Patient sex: M
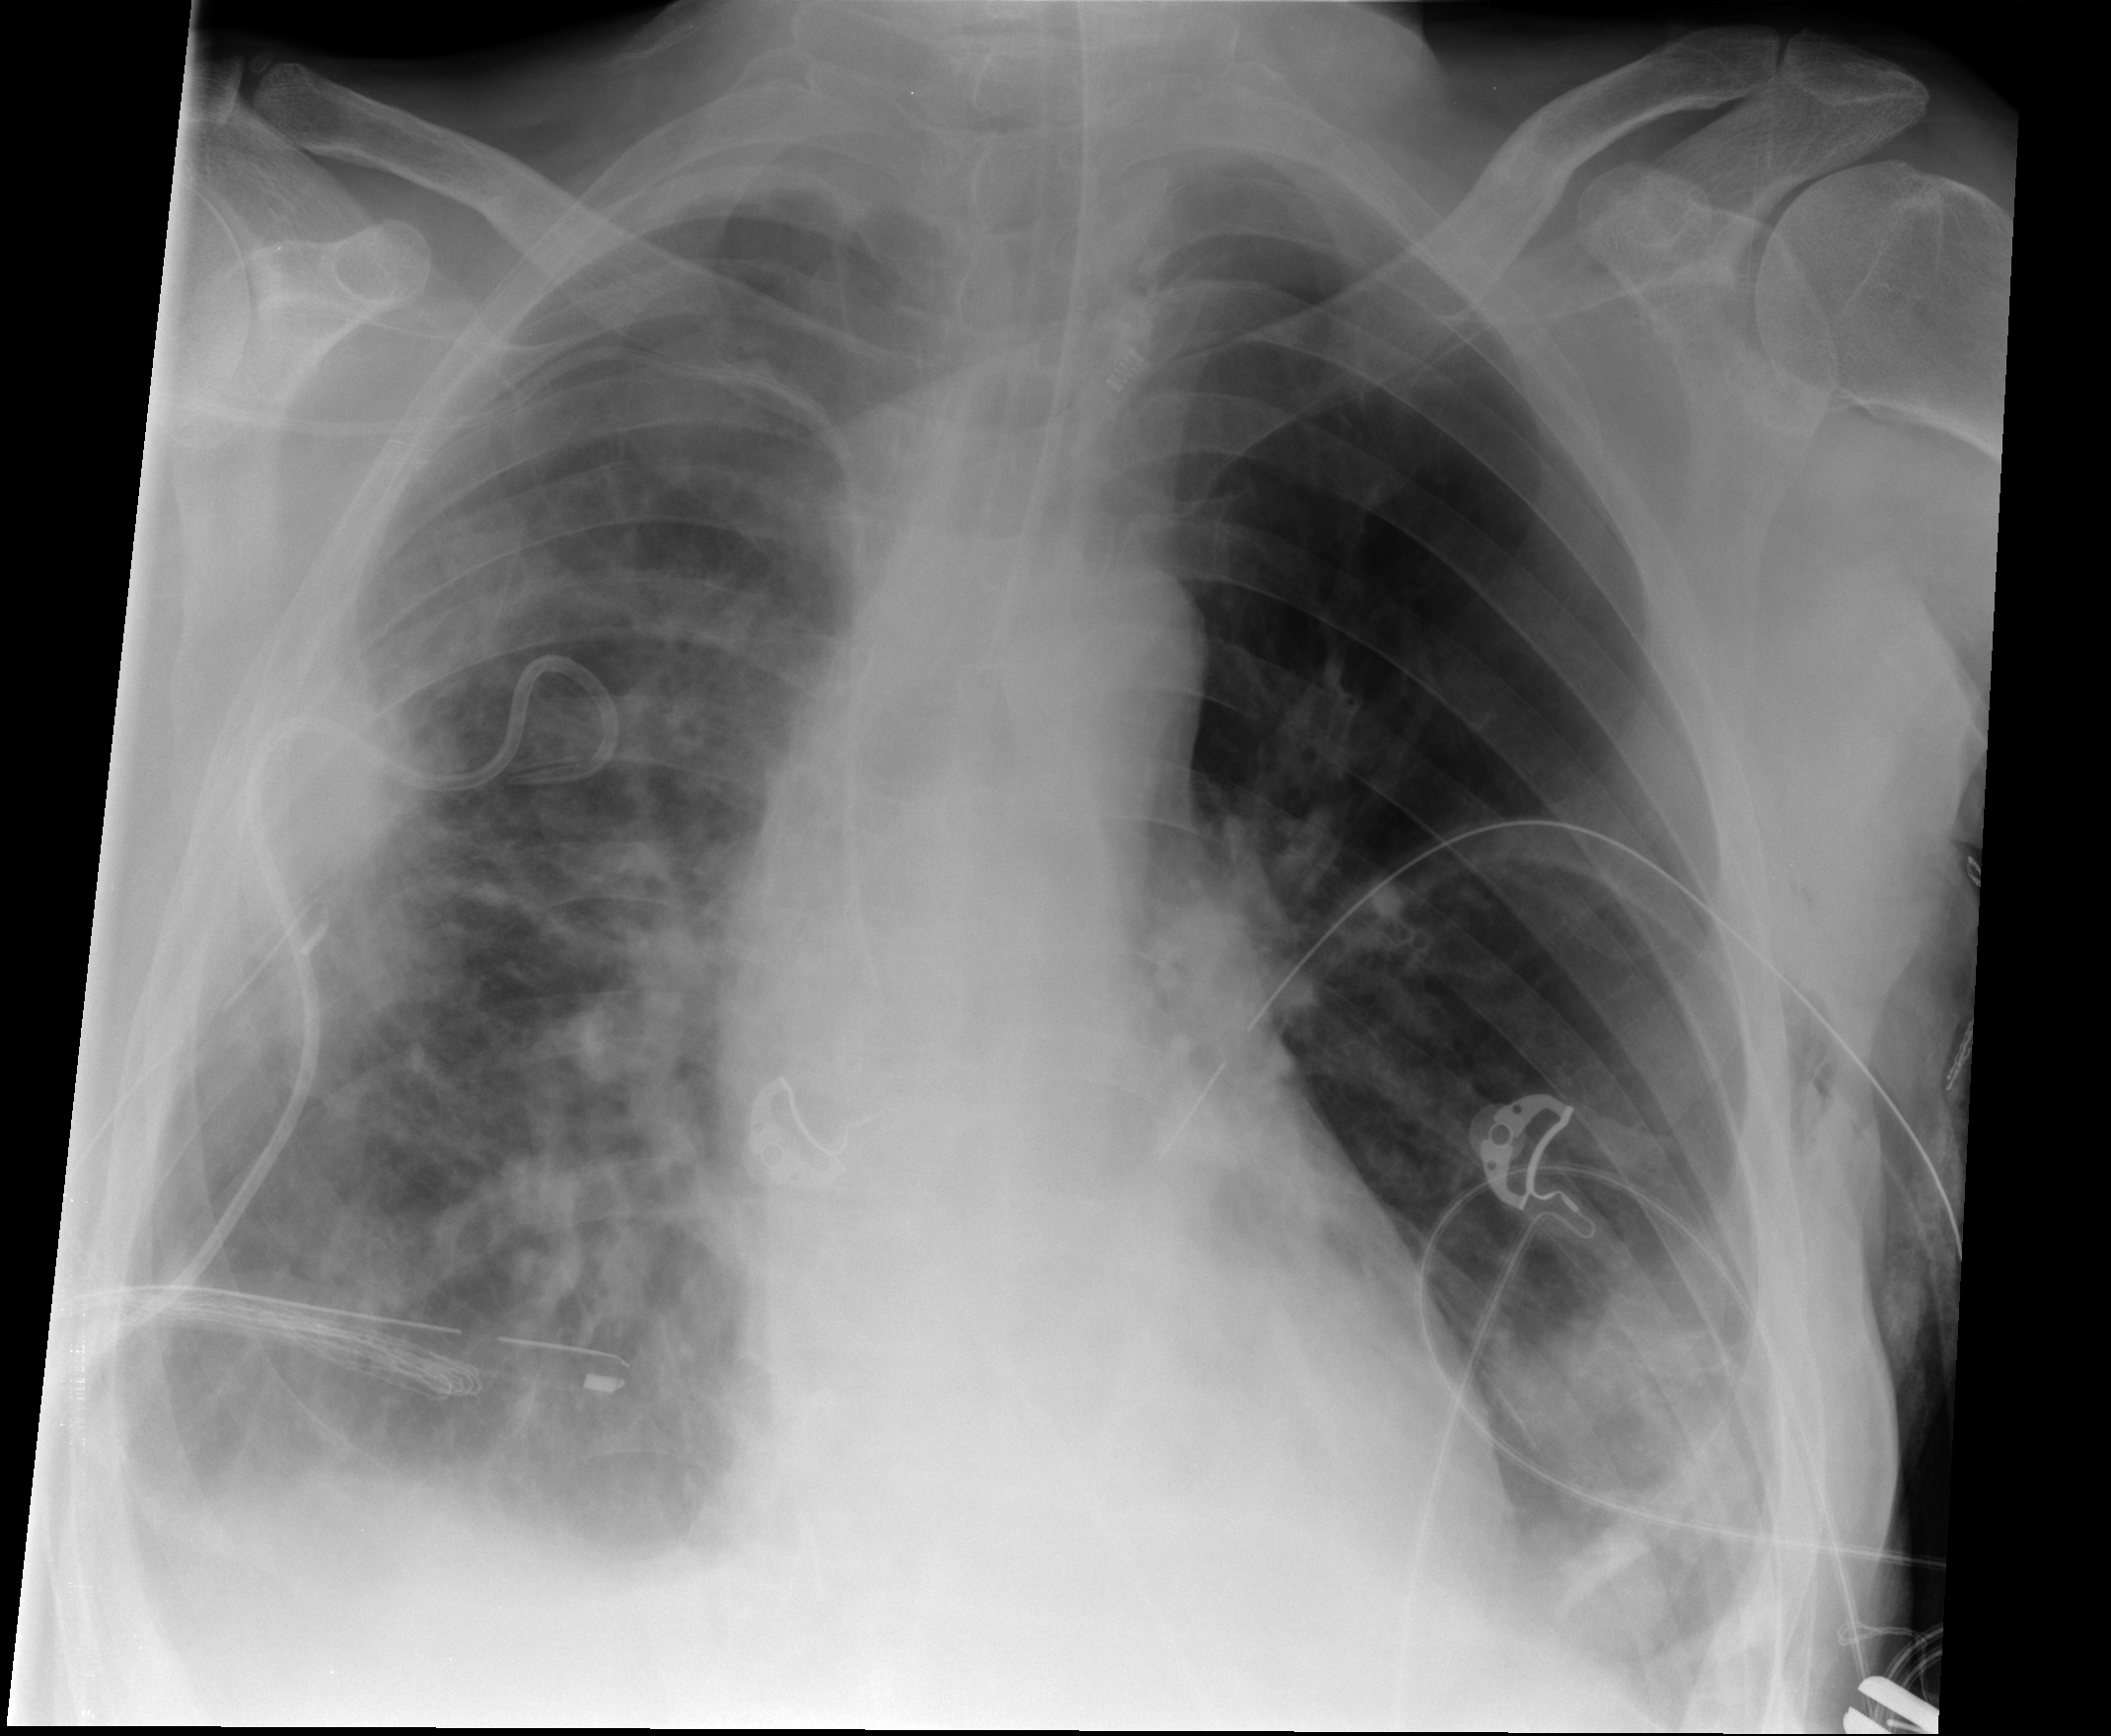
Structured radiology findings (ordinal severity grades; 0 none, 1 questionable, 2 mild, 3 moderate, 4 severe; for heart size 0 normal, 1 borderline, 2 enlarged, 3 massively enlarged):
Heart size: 0
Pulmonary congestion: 0
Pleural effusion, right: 2
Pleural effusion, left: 1
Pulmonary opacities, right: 3
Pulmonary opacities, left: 0
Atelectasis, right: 2
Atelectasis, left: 2